高三 · 代数
14. 已知函数 $f(x)$ 的定义域为 $(a, b)$, 导函数 $f^{\prime}(x)$ 在区间 $(a, b)$ 上的图像如图所示, 则函数 $y=f(x)$ 在 $(a, b)$ 上极大值点的个数为 \$ \qquad \$

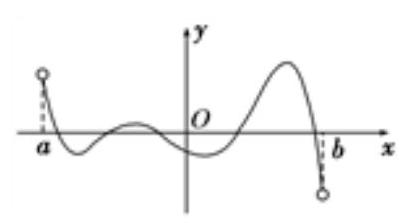
答案: 3
解析: ：极大值点在使得导数 $f^{\prime}\left(x_{0}\right)=0$ 的 $x_{0}$ 处, 且满足 $x_{0}$ 左侧为导函数值正, 右侧导函数值为负,由图象知有 3 个, 故答案为 3 .